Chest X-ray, AP view. Patient: 26 years old, sex M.
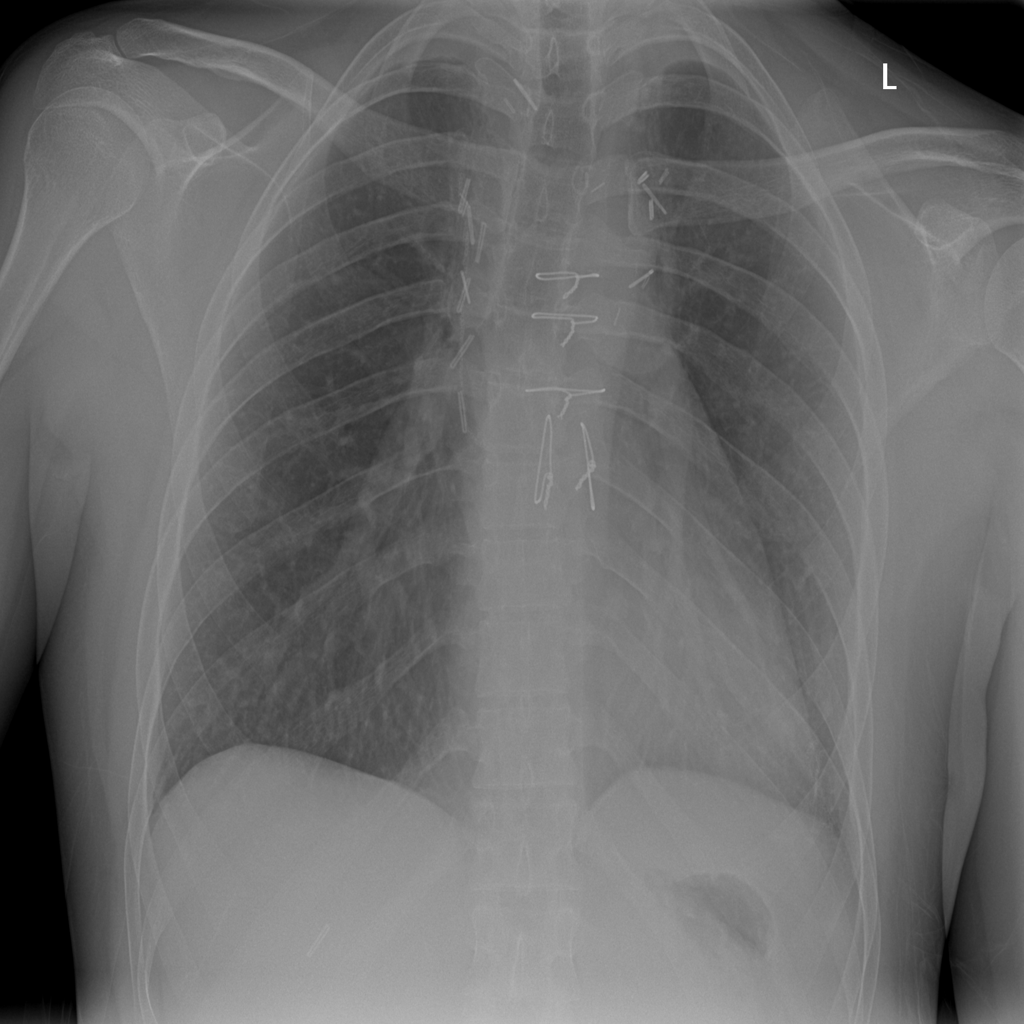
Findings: No Finding